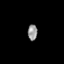
Tissue: prostate
Cell type: T cells
Senescence score: 0.3039
Nuclear area (px): 148
Mean DAPI intensity: 149.365